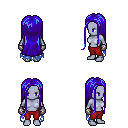
a pixel art fantasy rpg character, female body template, dark elf, purple skin, blue tattered cape, red pants, blue extra-long hairstyle, metal gloves, four views (front, back, left, right), 2x2 character sprite sheet, small pixel art, hard edges, no anti-aliasing